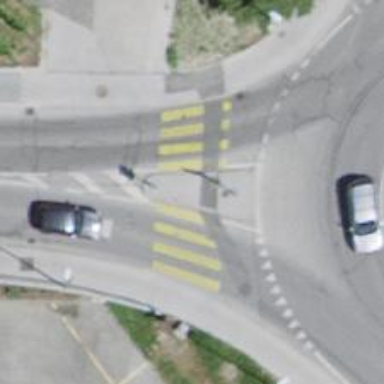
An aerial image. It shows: Asphalt footway with marked crossing that includes pedestrian island.